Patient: sex M, age 69
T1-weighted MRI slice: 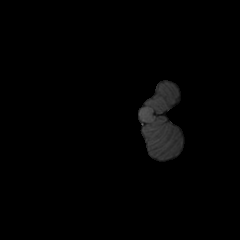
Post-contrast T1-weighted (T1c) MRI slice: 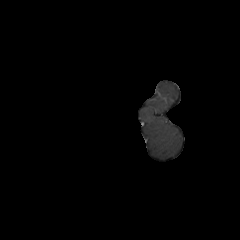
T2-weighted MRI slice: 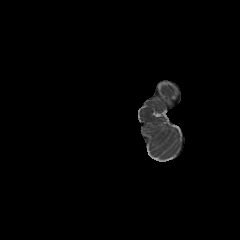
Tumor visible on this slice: no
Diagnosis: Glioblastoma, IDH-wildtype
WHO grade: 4